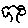
Label: tree